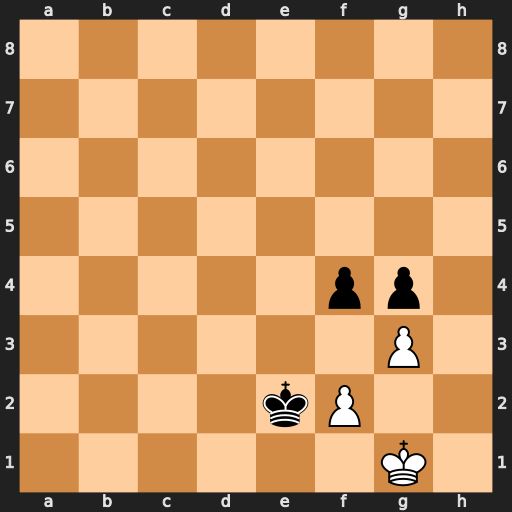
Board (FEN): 8/8/8/8/5pp1/6P1/4kP2/6K1
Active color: w
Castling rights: -
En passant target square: -
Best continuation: gxf4 Kf3 f5